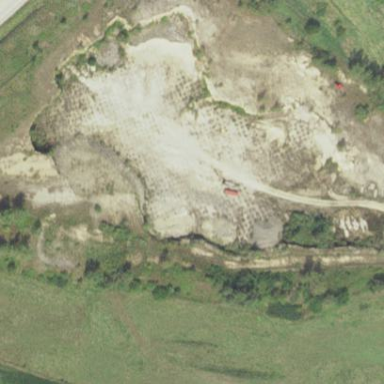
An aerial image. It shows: Quarry area.